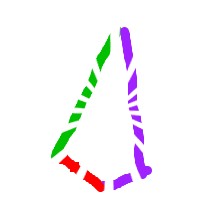
Shape: kite